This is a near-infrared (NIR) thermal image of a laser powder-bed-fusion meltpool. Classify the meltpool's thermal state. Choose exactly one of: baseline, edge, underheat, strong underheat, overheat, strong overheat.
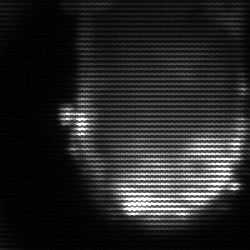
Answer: baseline